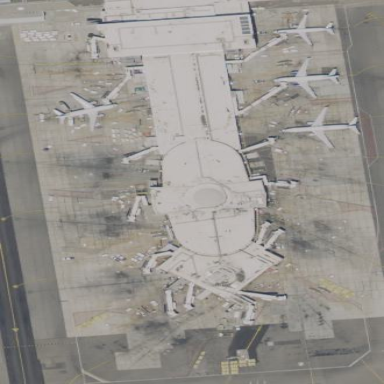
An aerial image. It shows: Apron at the airport.